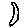
Label: moon